Field crop: tomato
Growth stage: 1
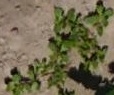
Species: portulaca